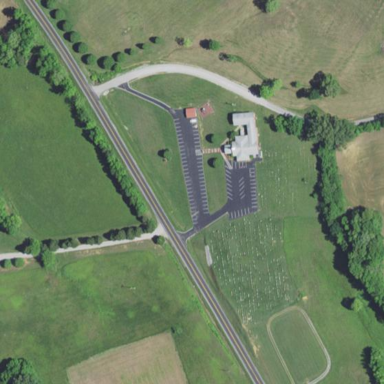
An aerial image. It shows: Cemetery.